Question: I am declaring ConcurrentDictionary as below

My concern is, ConcurrentDictionary is thread safe, but List is not thread safe. When I will try to access this list using keys, will I have to place locks before using it? Or ConcurrentDictionary will take care of it?
Any detail, would be sincerely appreciated.
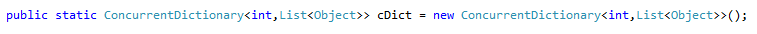
Answer: 'ConcurrentDictionary' will only take care of concurrent accesses to the . Any code causing side effects inside the list, such as iterating it or adding values will have to come with additional locking mechanism, as the 'ConcurrentDictionary' isn't responsible for that.
So yes, you will have to add a locking mechanism around the list, or simply use a 'ConcurrentBag<T>'
'''
public static ConcurrentDictionary<int, ConcurrentBag<object>>
'''